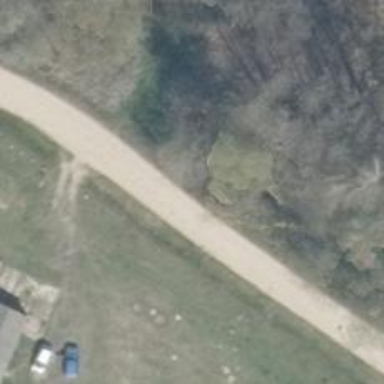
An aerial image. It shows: Sandy track road with grade 2 tracktype.